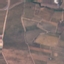
Label: PermanentCrop